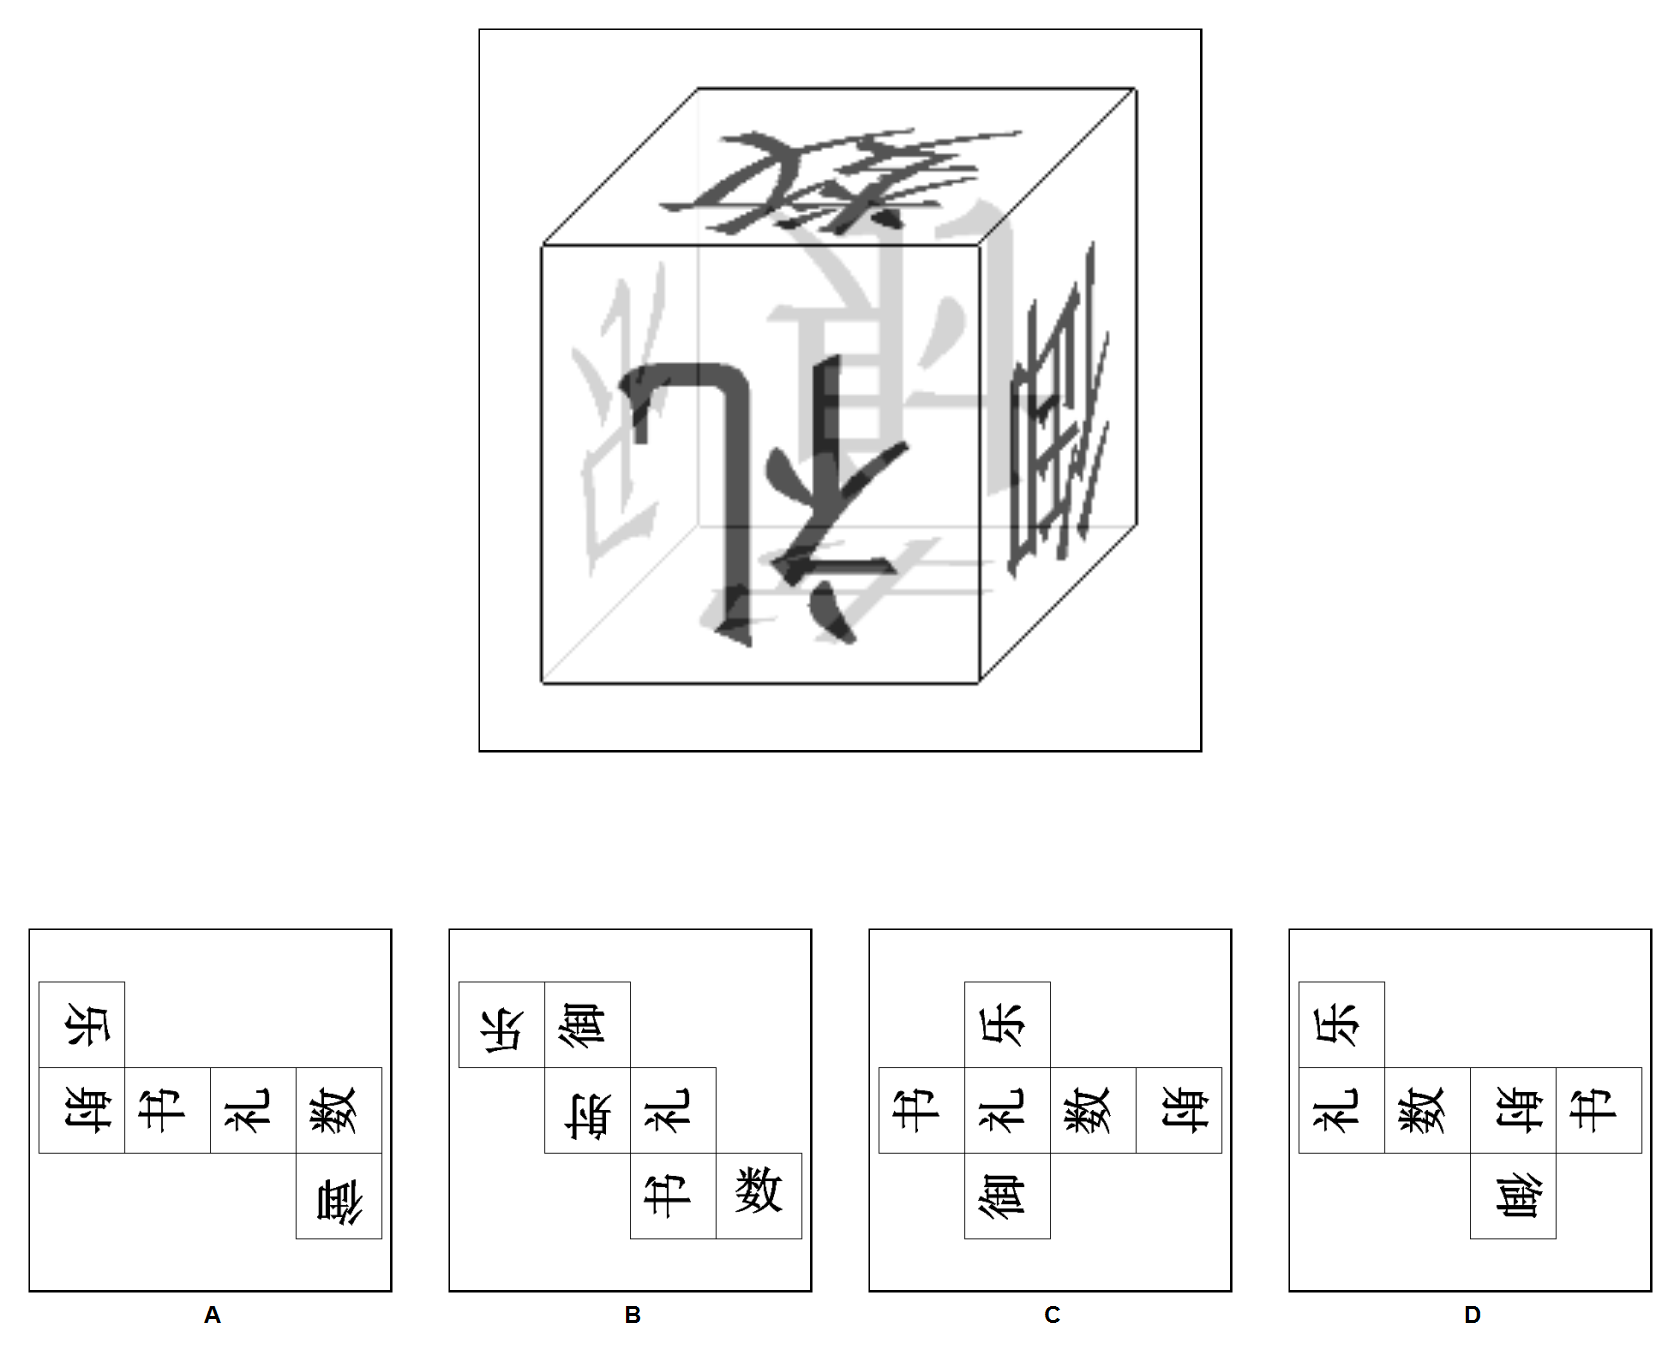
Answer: B